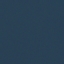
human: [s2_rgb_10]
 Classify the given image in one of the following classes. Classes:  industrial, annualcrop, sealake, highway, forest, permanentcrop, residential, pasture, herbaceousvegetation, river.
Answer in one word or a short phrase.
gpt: SeaLake